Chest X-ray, PA view. Patient: 53 years old, sex M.
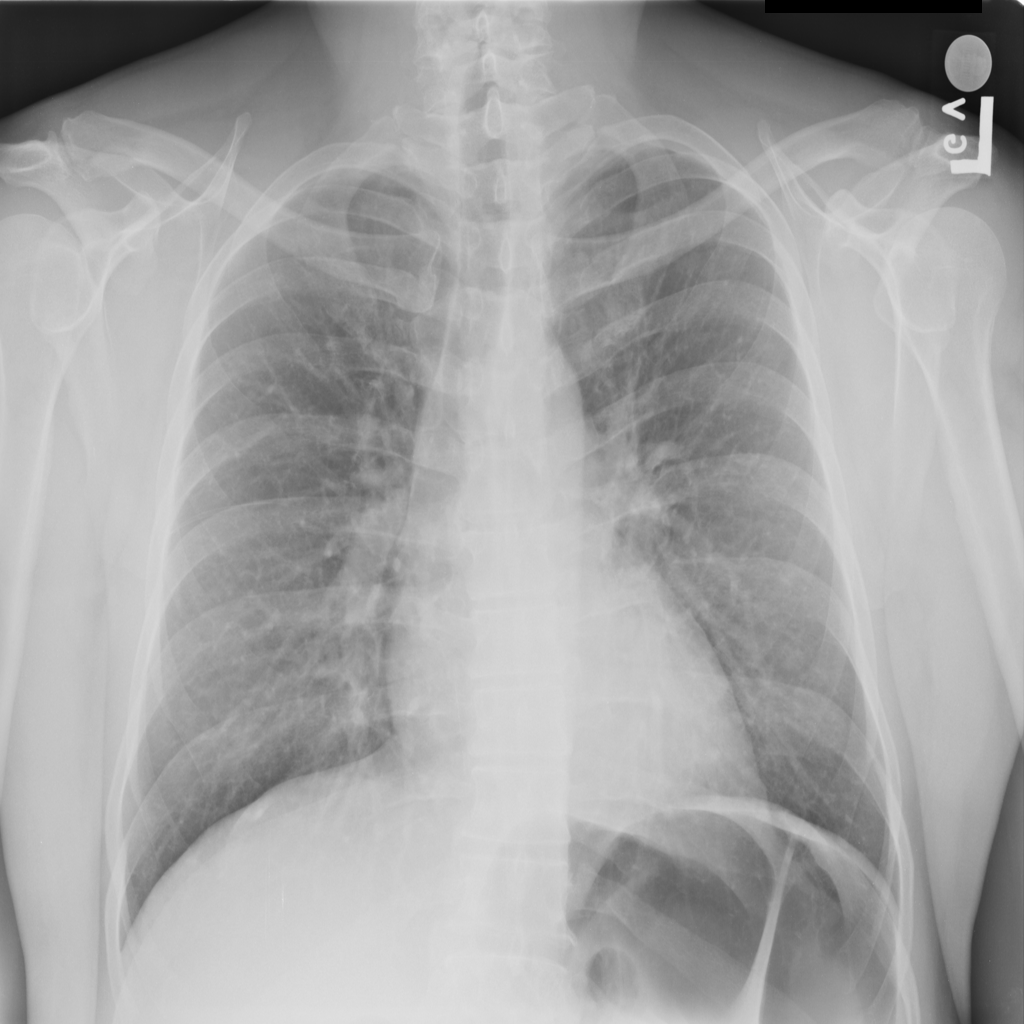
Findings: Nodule